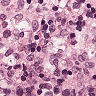
Metastatic tissue present: no